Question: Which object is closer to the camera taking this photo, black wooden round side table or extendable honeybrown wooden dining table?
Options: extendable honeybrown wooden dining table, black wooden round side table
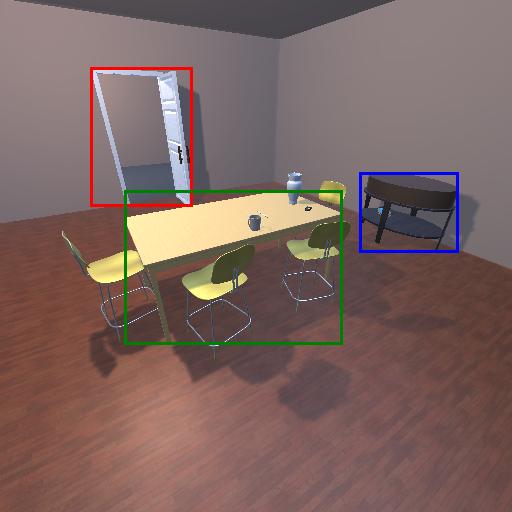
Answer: extendable honeybrown wooden dining table